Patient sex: M
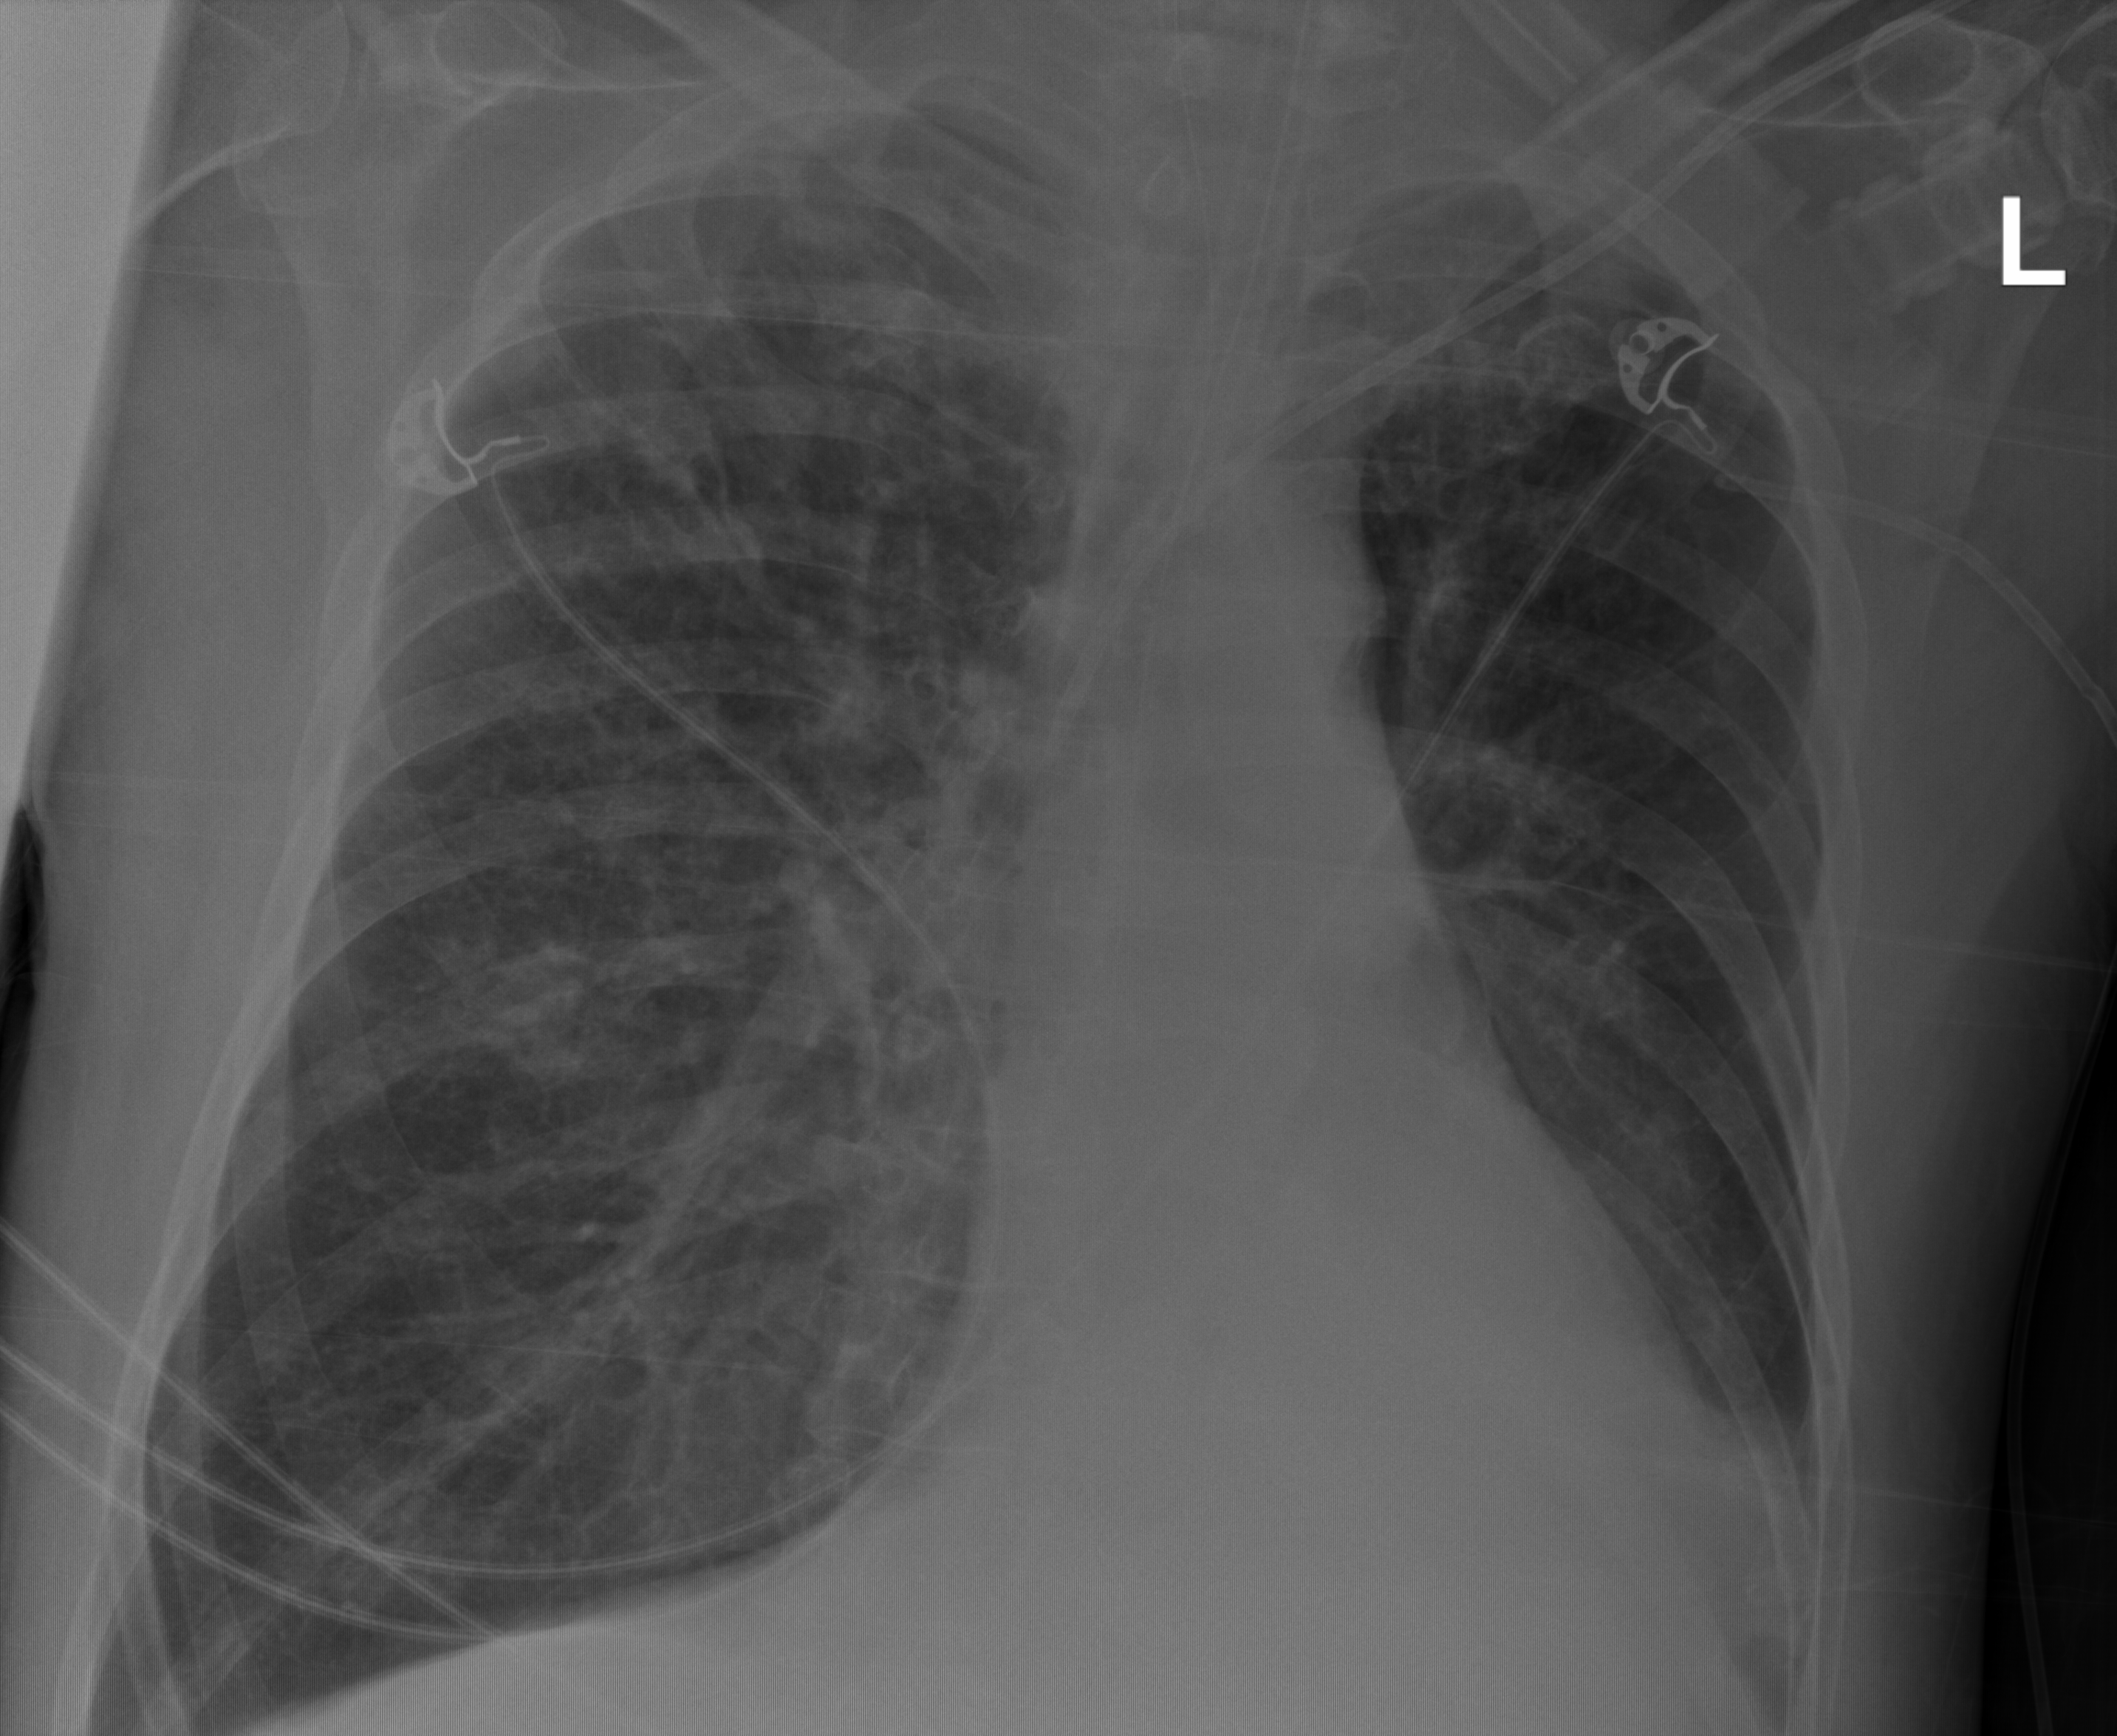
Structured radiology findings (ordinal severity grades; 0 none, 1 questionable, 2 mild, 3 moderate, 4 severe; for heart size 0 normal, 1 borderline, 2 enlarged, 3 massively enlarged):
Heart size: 0
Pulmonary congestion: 0
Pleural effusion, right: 0
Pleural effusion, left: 2
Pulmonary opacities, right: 0
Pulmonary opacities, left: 0
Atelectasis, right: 2
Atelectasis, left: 2